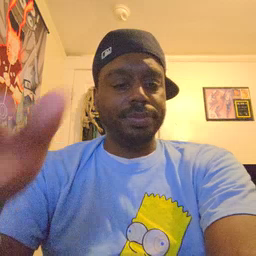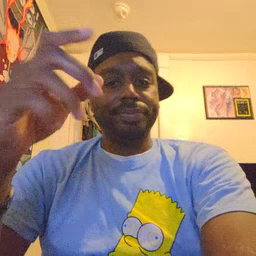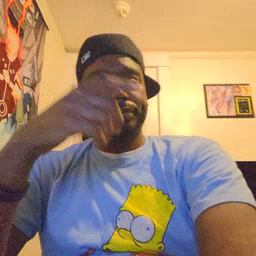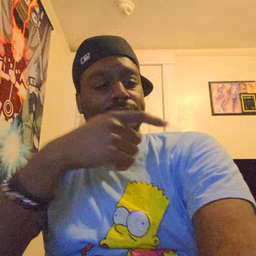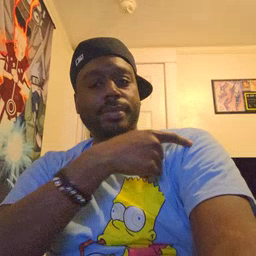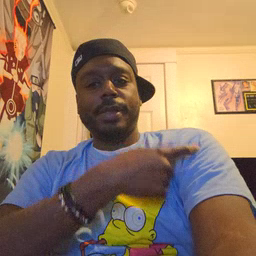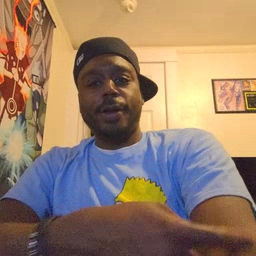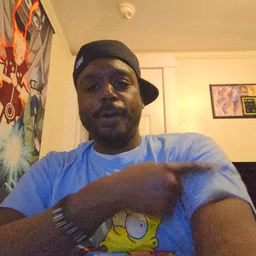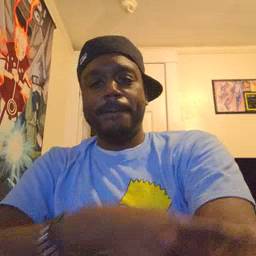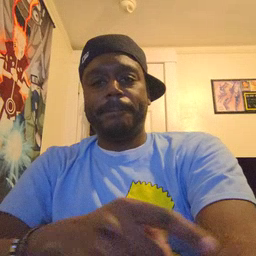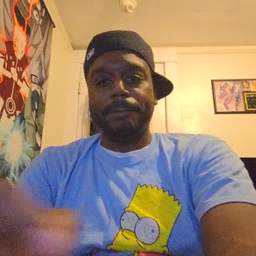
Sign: arm